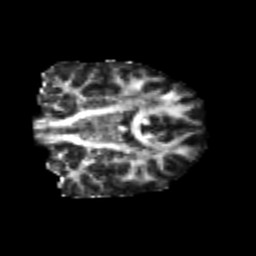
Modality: FA
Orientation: coronal
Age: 25
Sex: male
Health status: healthy
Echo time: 0.074 s